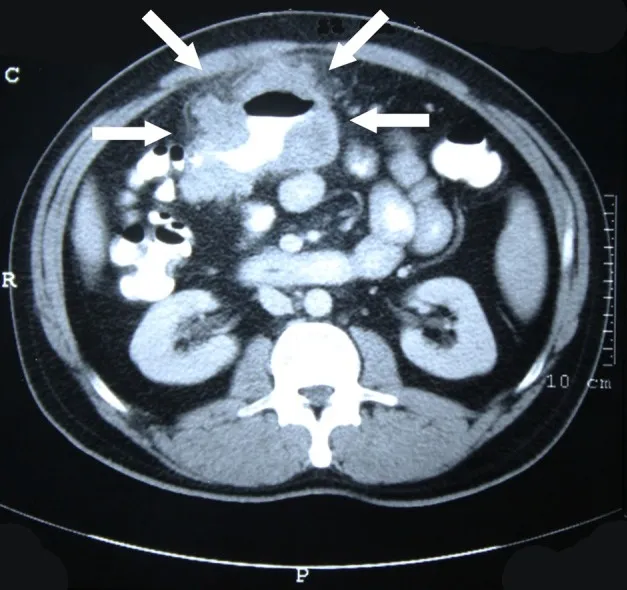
Invasive tumor at the level of transverse colon.
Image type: radiology (ct)